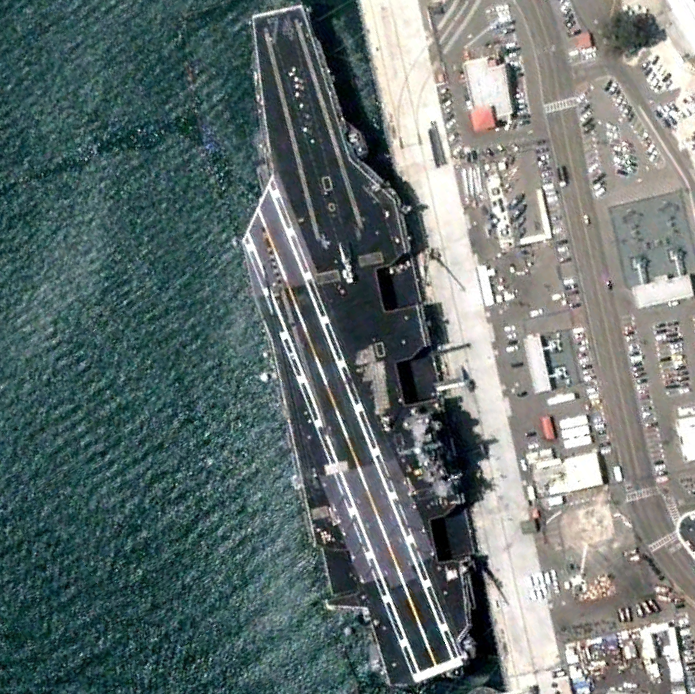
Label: Nimitz-class_aircraft_carrier